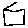
Label: square